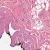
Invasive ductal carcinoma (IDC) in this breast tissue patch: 0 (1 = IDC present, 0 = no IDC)